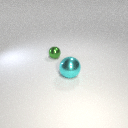
large cyan metal sphere to the right of small green metal sphere